Field crop: tomato
Growth stage: 1
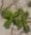
Species: portulaca